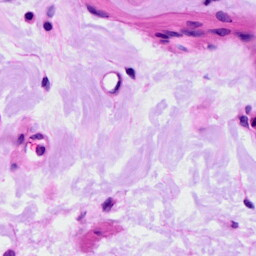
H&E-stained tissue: Ovarian